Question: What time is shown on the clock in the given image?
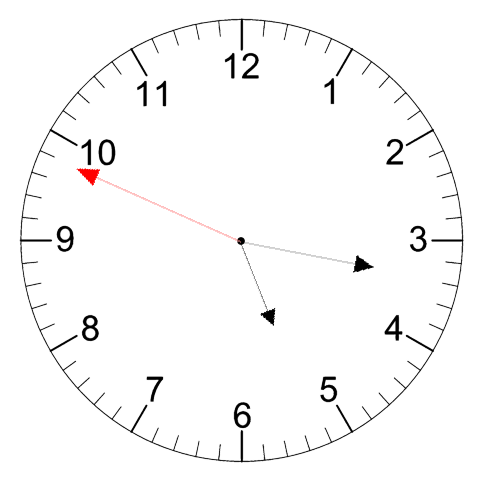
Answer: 05:16:49